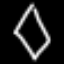
Label: diamond